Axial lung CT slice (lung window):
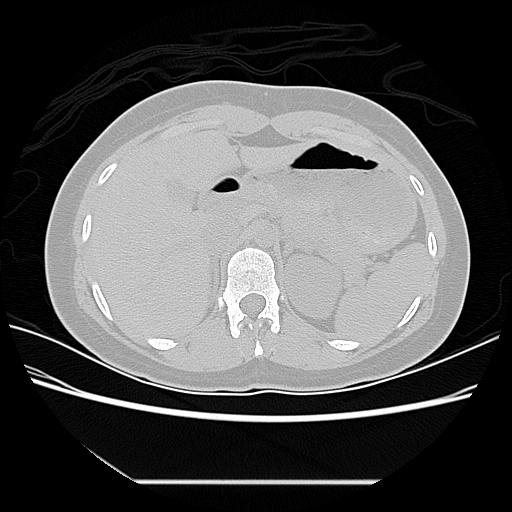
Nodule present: no